Interaction volume radius: 5 \u00c5
Interaction volume height: 15 \u00c5
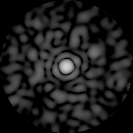
Disorder parameter: 0.7806